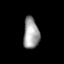
Tissue: lung
Cell type: Endothelial cells
Senescence score: 0.6451
Nuclear area (px): 483
Mean DAPI intensity: 158.033